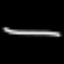
Label: line